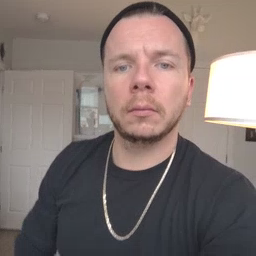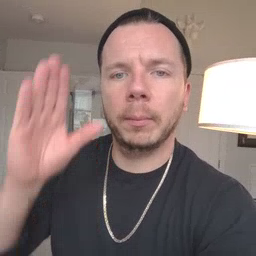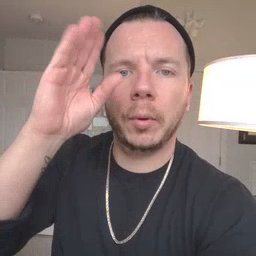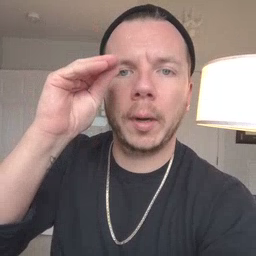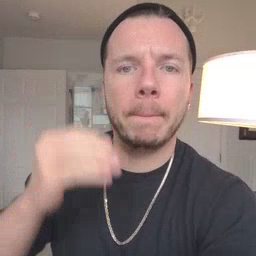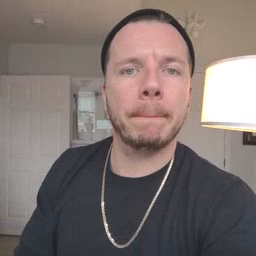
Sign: boy